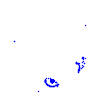
Particle: electron